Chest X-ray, AP view. Patient: 74 years old, sex M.
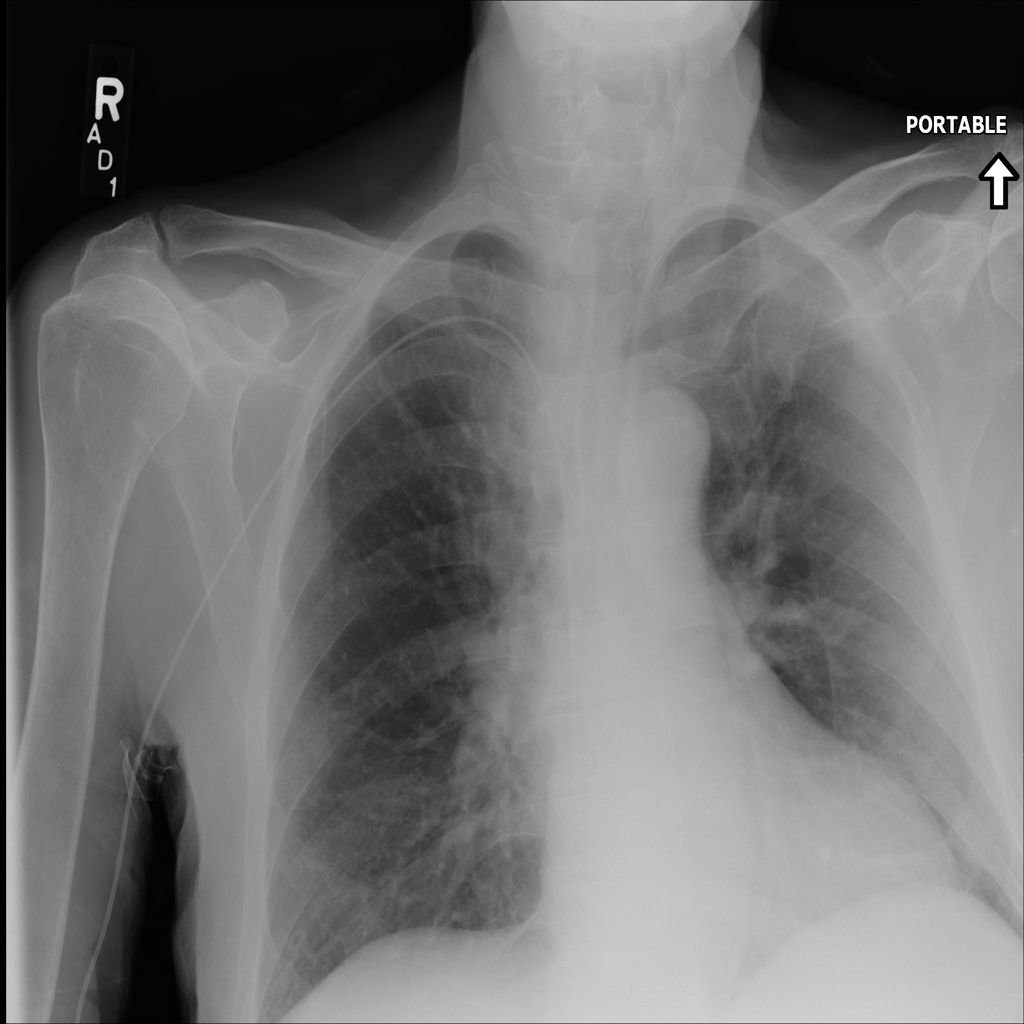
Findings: No Finding